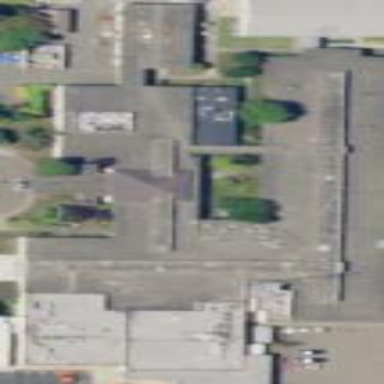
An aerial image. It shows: Hospital building.